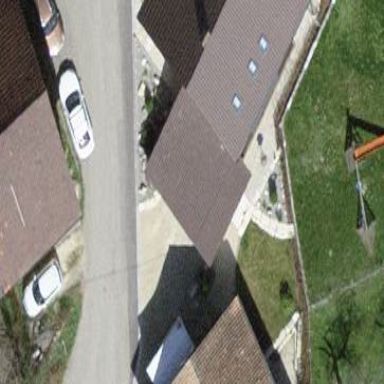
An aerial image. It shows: Flat-roofed garage.